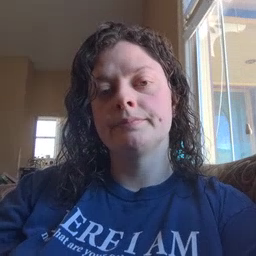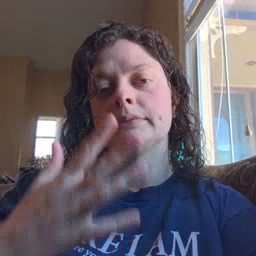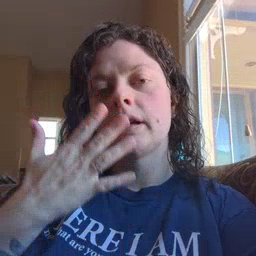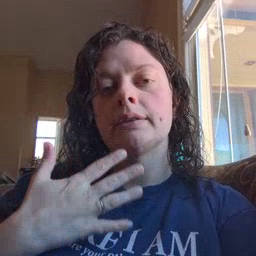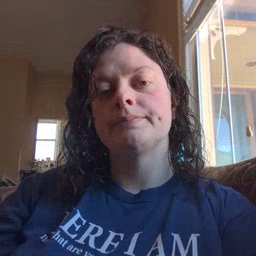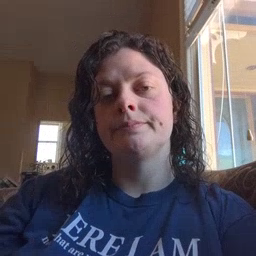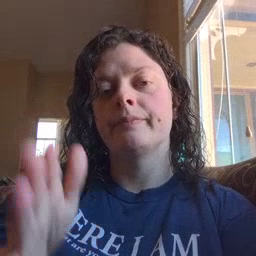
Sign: sad